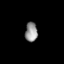
Tissue: lung
Cell type: Epithelial cells
Senescence score: 0.6148
Nuclear area (px): 236
Mean DAPI intensity: 146.581